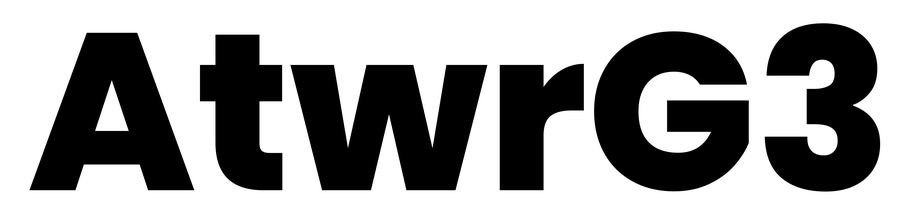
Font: Poppins-ExtraBold